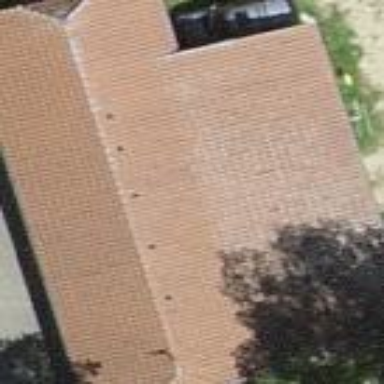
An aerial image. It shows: Barn.